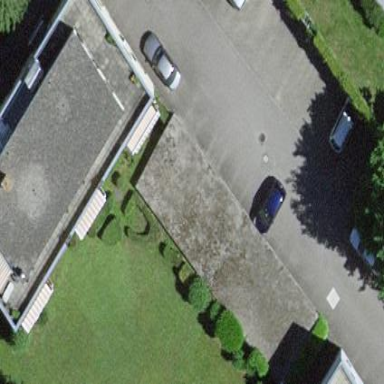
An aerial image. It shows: Garage.